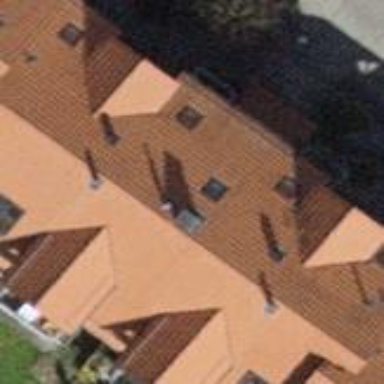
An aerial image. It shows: Apartment building with tile roof.